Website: bh-photo
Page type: gifting
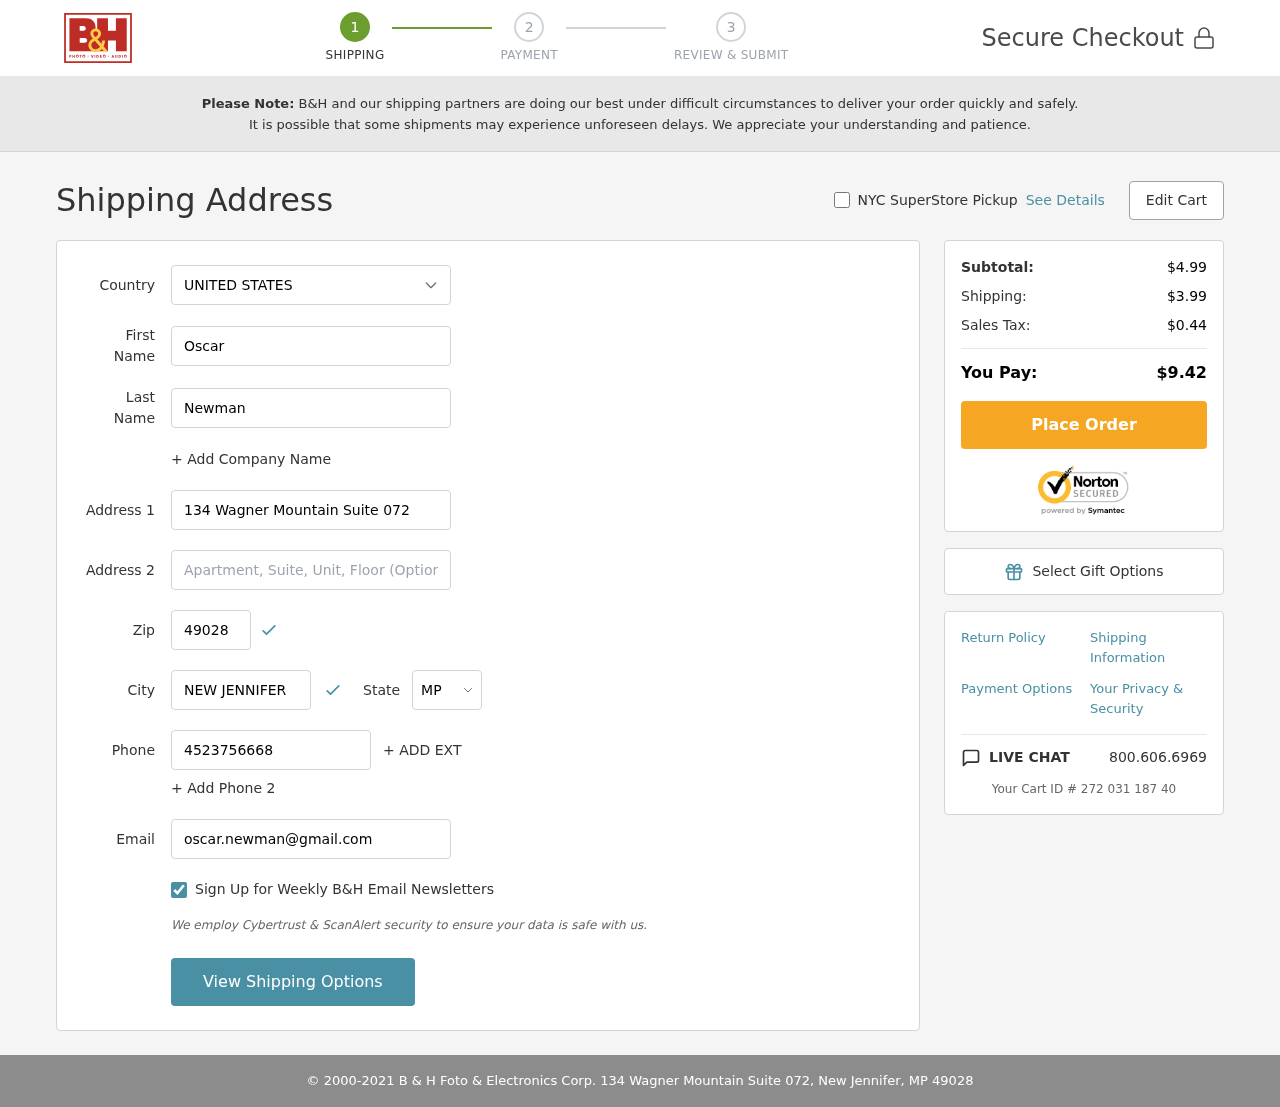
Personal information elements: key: PII_CITY
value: New Jennifer
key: PII_COUNTRY
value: United States
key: PII_EMAIL
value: oscar.newman@gmail.com
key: PII_FIRSTNAME
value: Oscar
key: PII_LASTNAME
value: Newman
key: PII_PHONE
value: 4523756668
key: PII_POSTCODE
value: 49028
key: PII_STATE_ABBR
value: MP
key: PII_STREET
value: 134 Wagner Mountain Suite 072
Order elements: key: ORDER_SUBTOTAL
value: $4.99
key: ORDER_SHIPPING_COST
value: $3.99
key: ORDER_TAX
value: $0.44
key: ORDER_TOTAL
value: $9.42
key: ORDER_ID
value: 272 031 187 40